Field crop: maize
Growth stage: 2
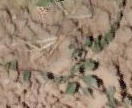
Species: convolvulus